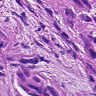
Metastatic tissue present: yes